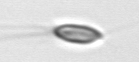
Label: Chrysochromulina